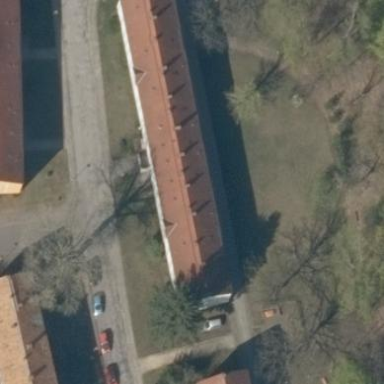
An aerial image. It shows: Gabled roof apartments building.